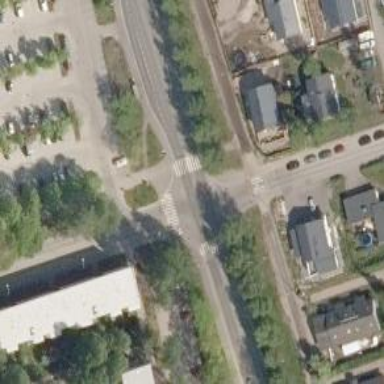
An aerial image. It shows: Road with "give way" sign.